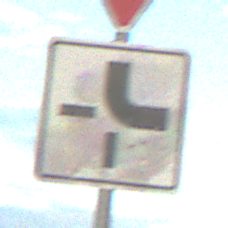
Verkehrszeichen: VerlaufVorfahrtsstrasse4
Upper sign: VorfahrtGewaehren
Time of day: SunriseSunset
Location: Outdoor (RoadRail)
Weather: PartlyCloudy
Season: NotSpecified
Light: Natural